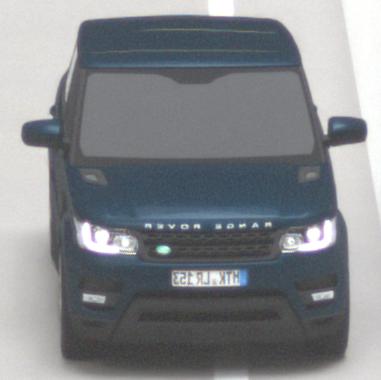
Make: Land Rover
Model: Range Rover Sport 5.0 V8 SC
Detailed model: Range Rover Sport (II)
Model produced from: 2013/09
Model produced until: 2015/07
Doors: 5
Color: blue
Road condition: dry road
Daytime: midday
Contrast: medium contrast